Chest X-ray:
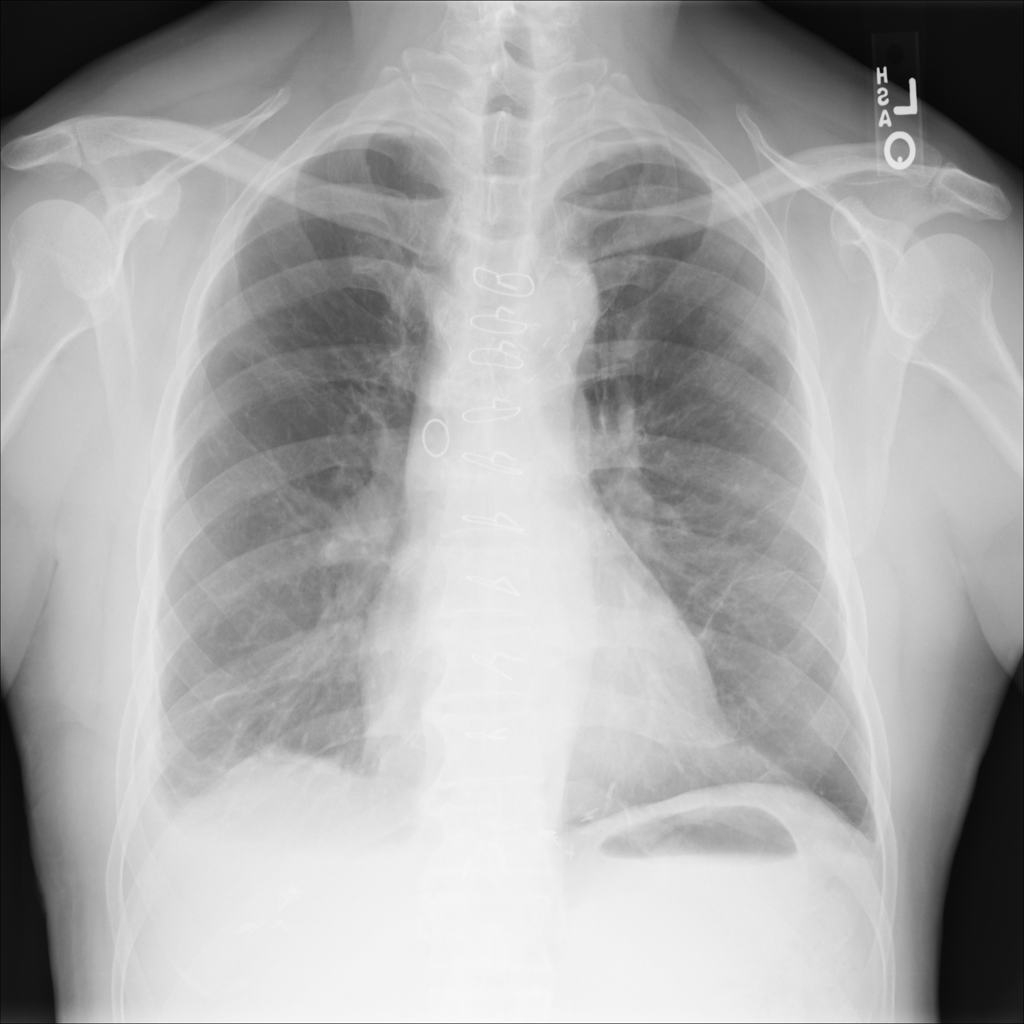
Findings: Effusion, Atelectasis, Fibrosis
No abnormal finding: no